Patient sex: M
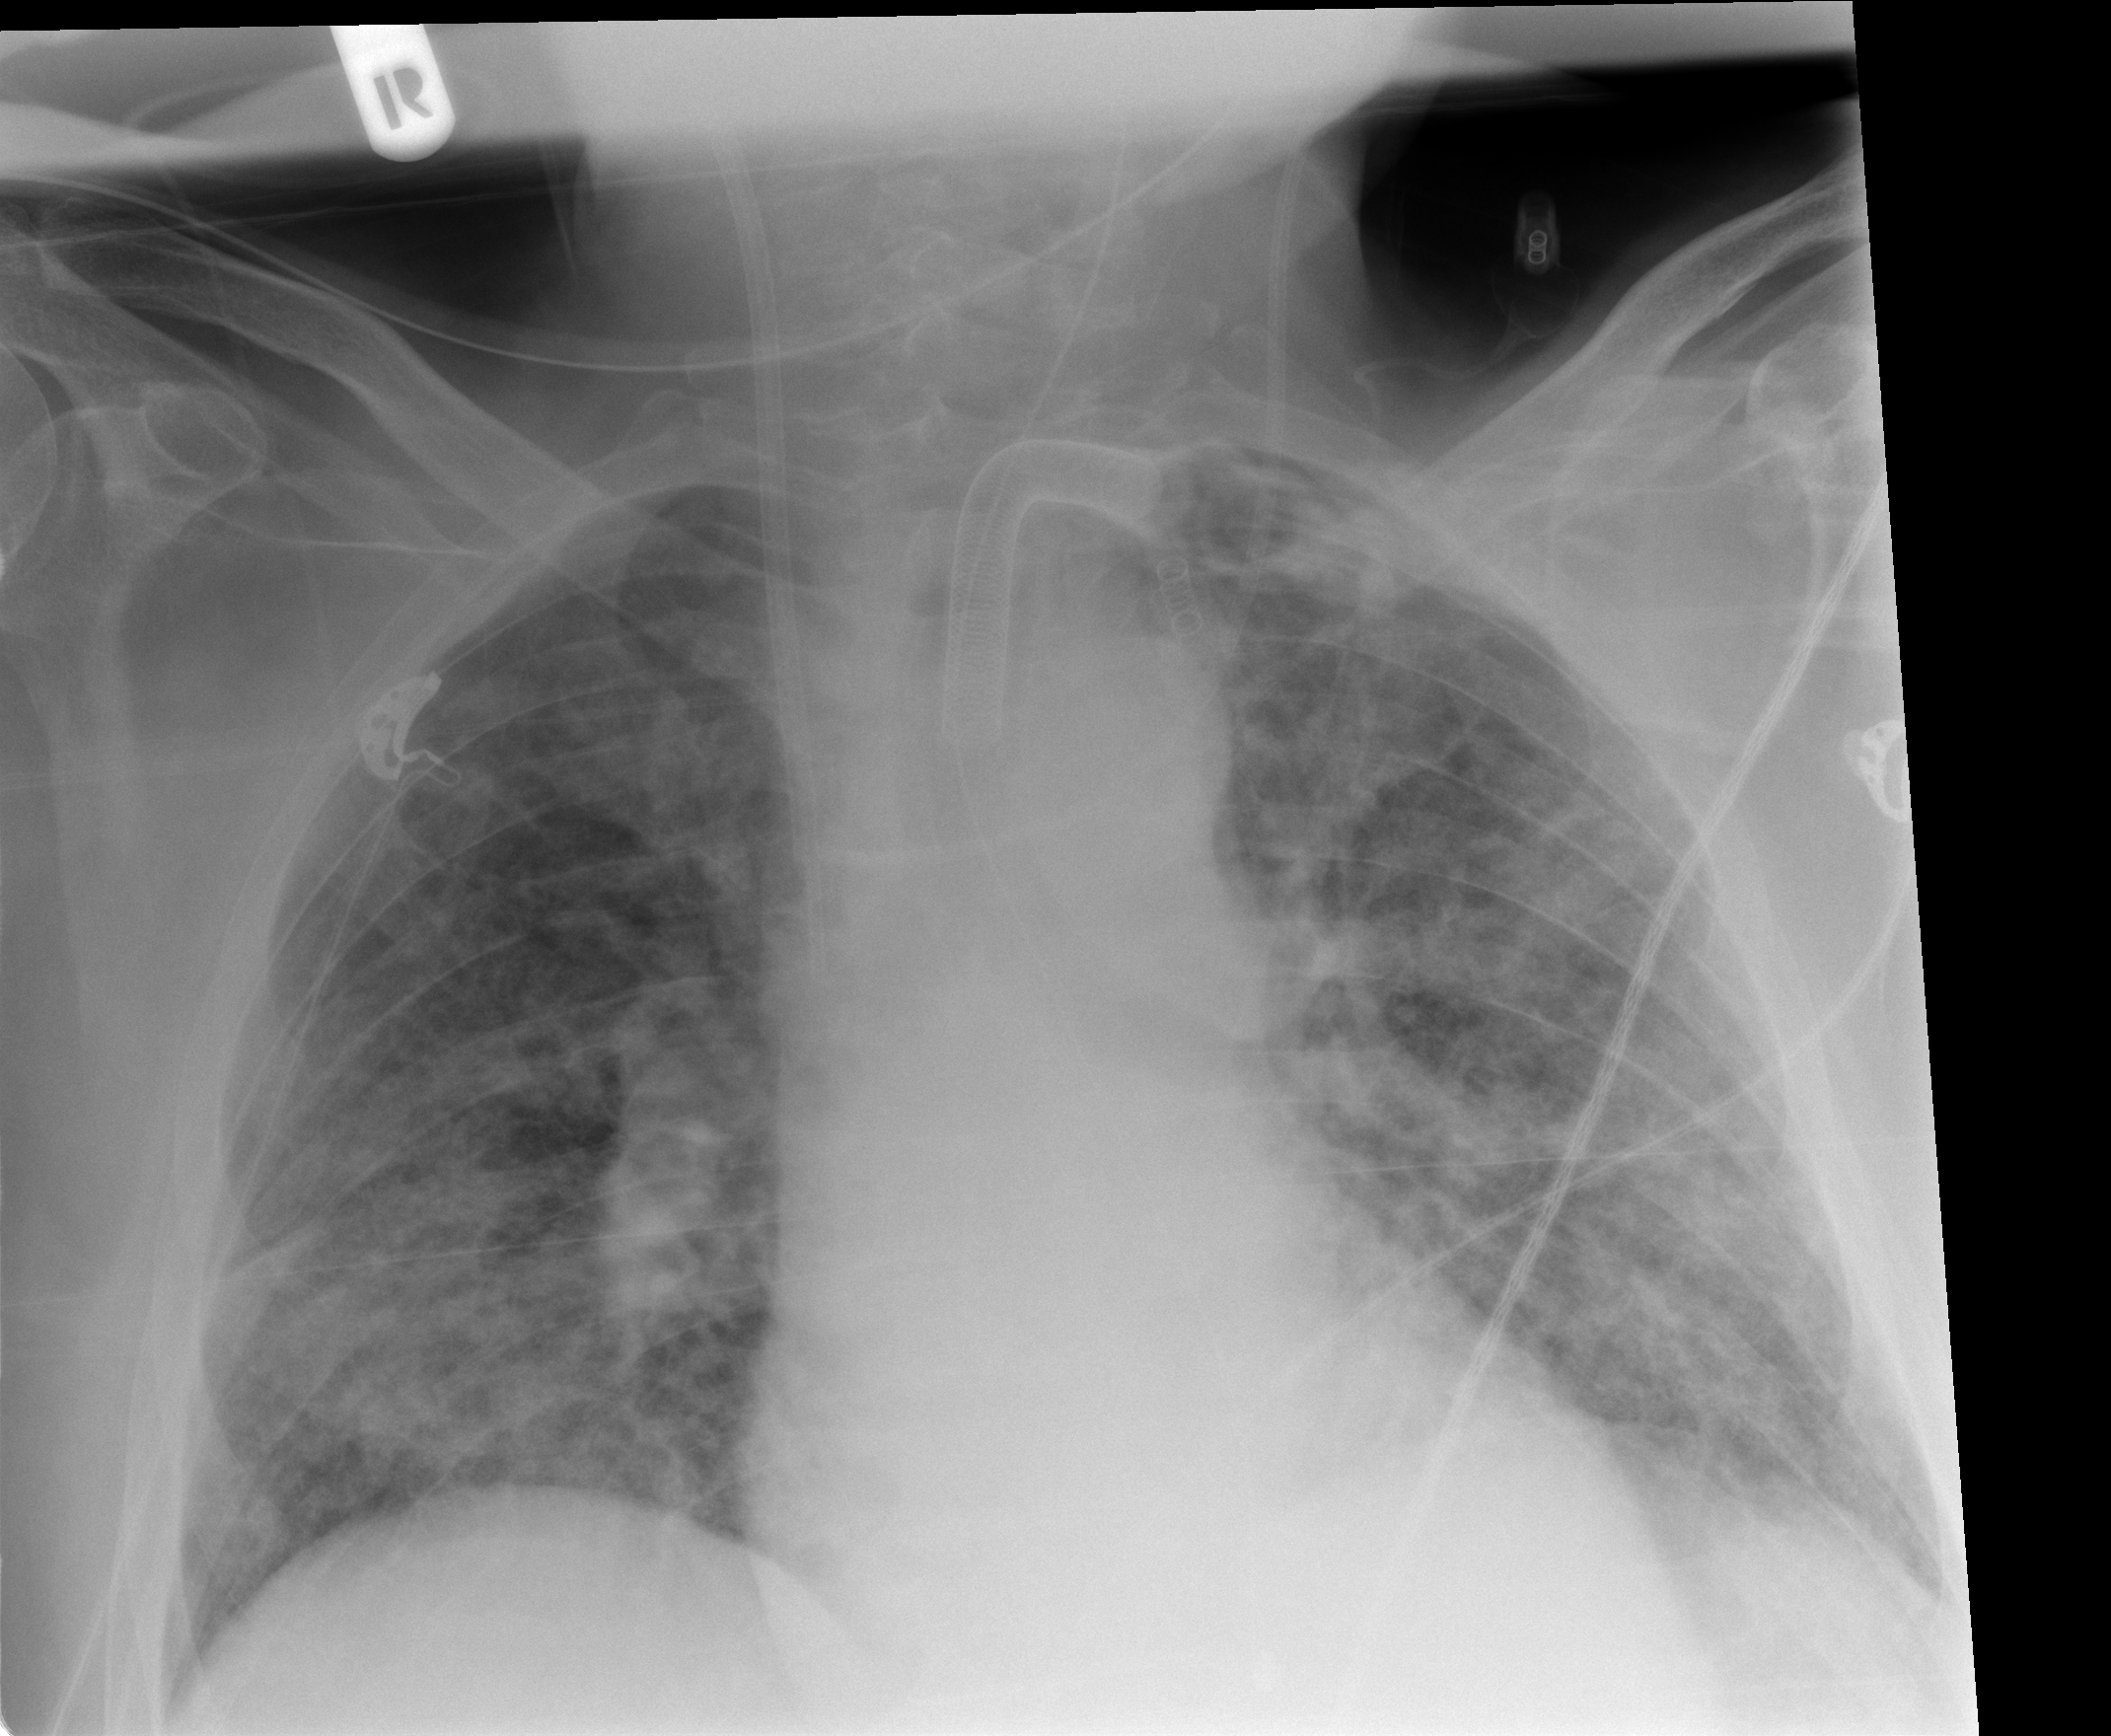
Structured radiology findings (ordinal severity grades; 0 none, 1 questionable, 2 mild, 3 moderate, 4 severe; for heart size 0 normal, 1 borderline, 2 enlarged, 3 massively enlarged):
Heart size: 0
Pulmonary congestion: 3
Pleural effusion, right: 0
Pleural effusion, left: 0
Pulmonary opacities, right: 3
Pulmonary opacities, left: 3
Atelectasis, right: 2
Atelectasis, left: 2